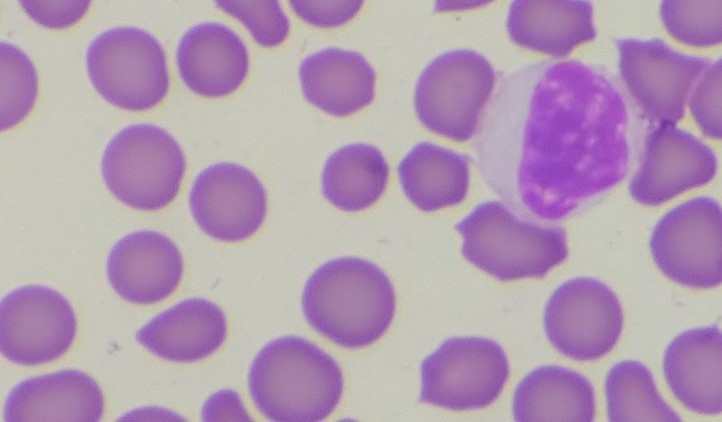
White blood cell type: Lymphocyte